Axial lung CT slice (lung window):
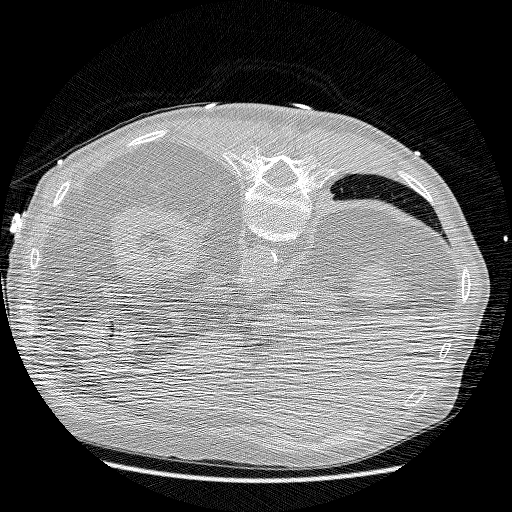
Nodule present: no